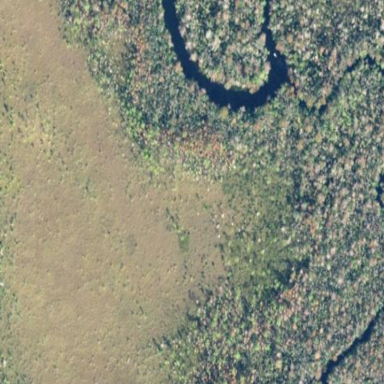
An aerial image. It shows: Marsh wetland.